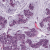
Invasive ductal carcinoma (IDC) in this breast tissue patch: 1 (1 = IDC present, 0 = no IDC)